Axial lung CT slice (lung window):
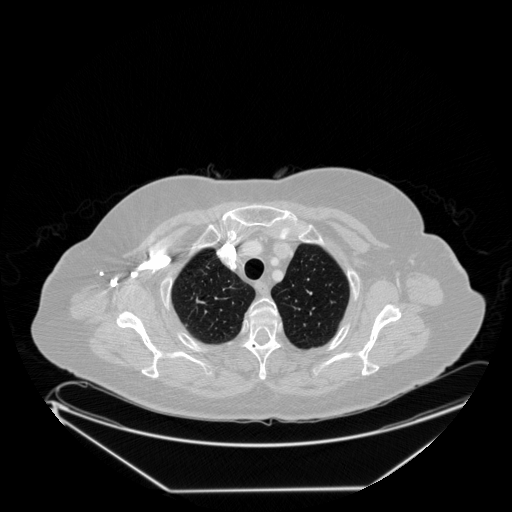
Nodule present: no